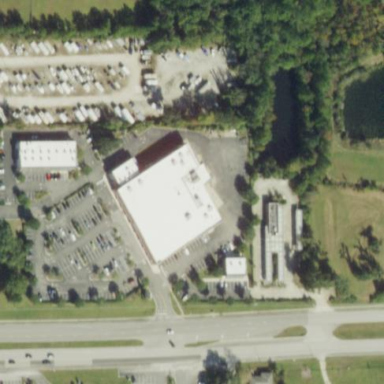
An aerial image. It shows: Retail building.